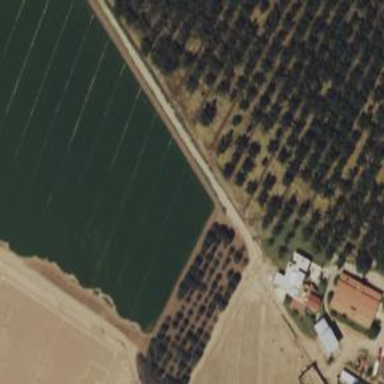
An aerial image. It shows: Orchard.